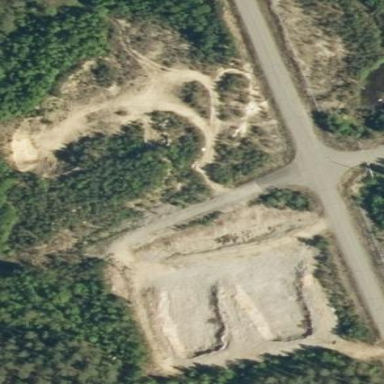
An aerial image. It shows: Quarry area.